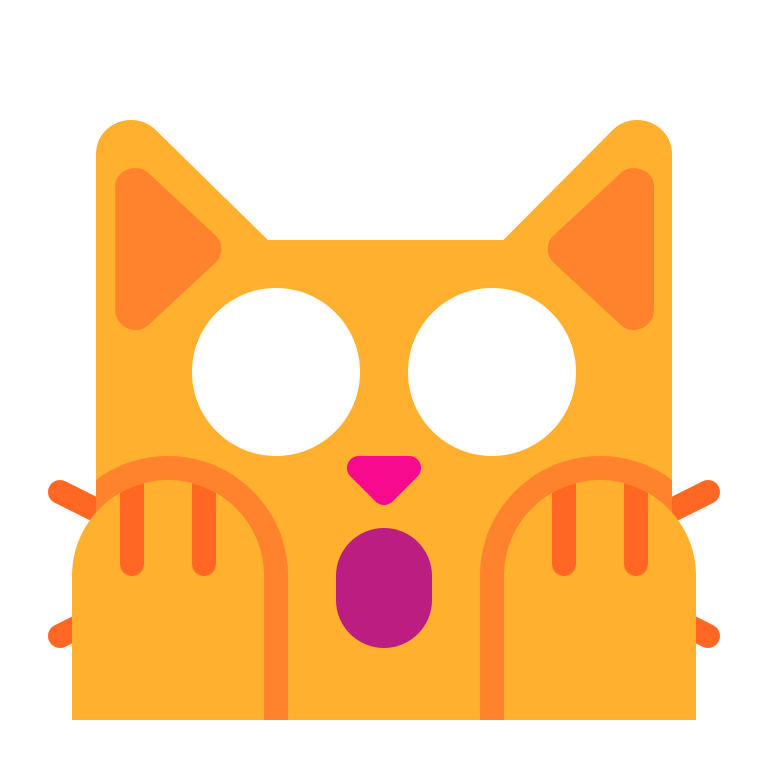
weary cat flat